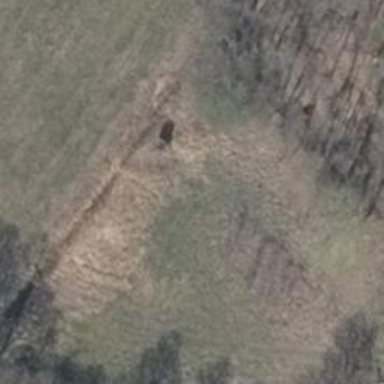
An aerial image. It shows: Hunting stand.